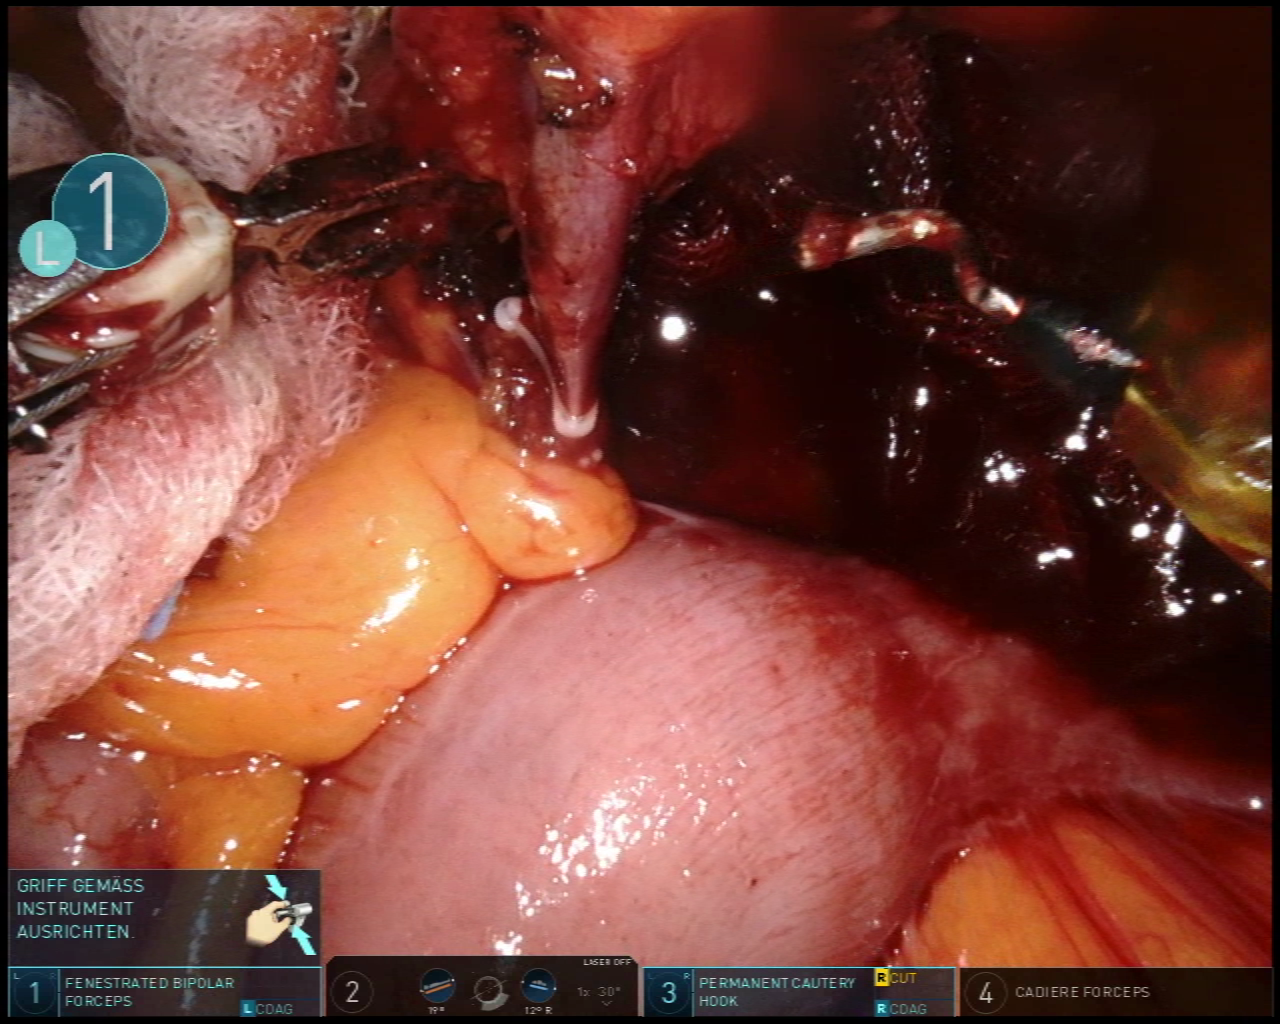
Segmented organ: intestinal_veins
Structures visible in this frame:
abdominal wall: no
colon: yes
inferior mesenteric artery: no
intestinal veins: yes
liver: no
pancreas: no
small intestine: no
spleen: no
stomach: no
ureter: no
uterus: no
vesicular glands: no